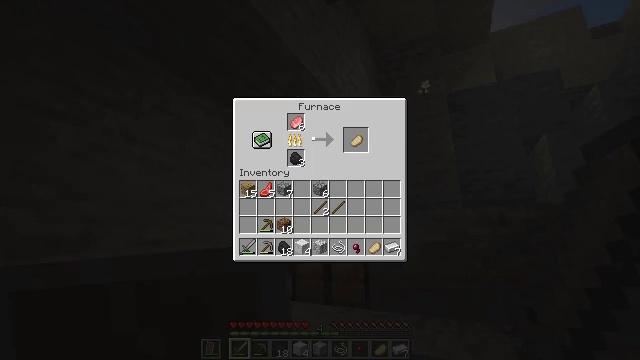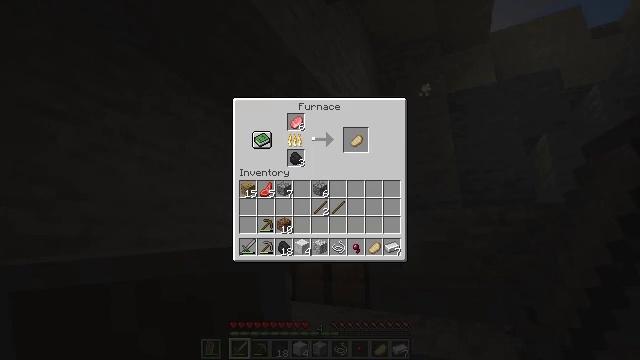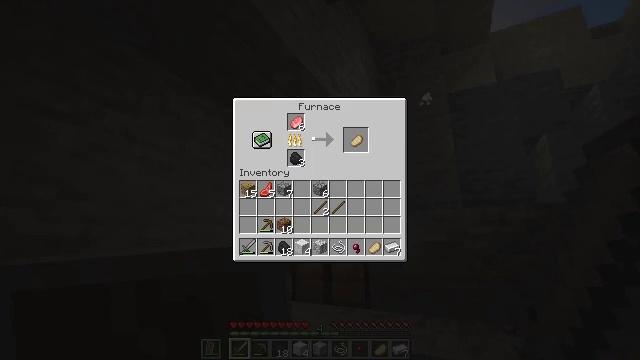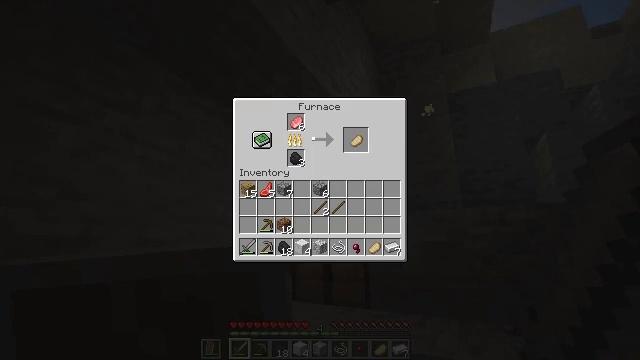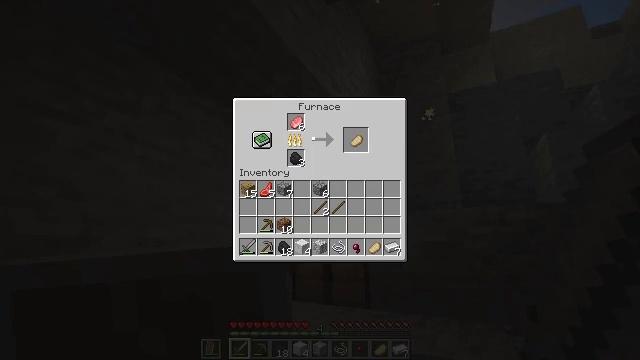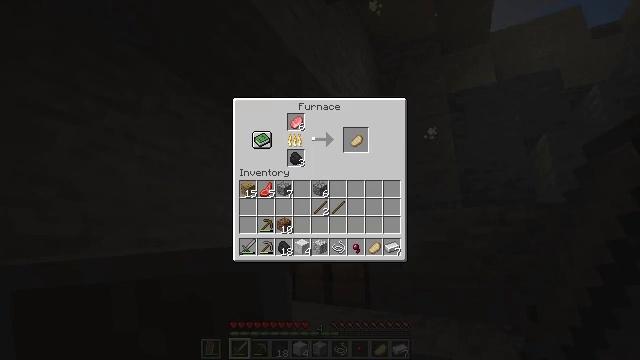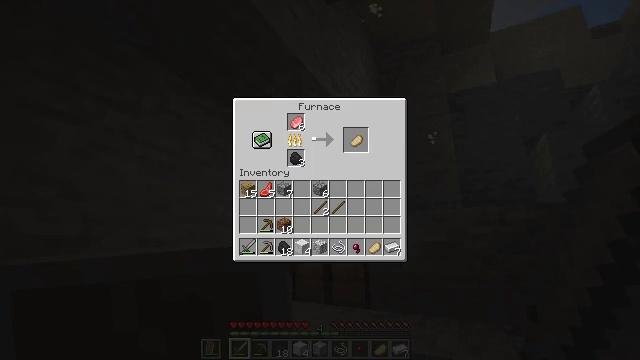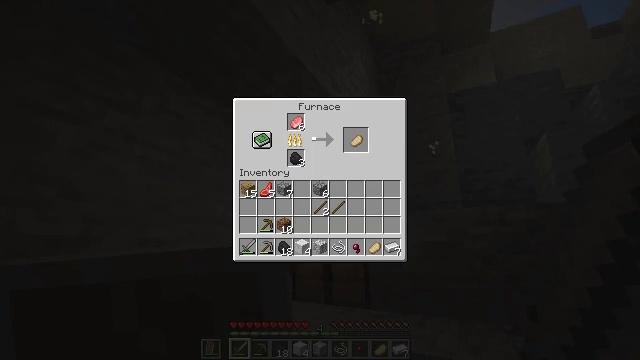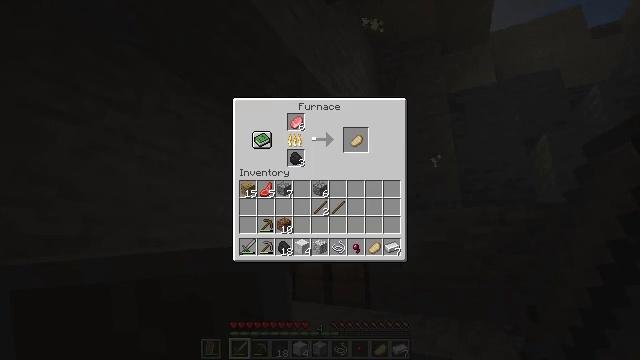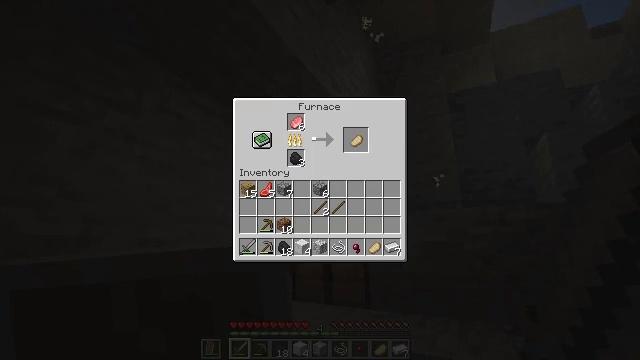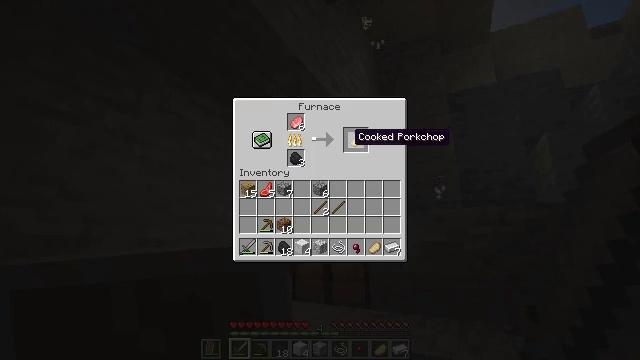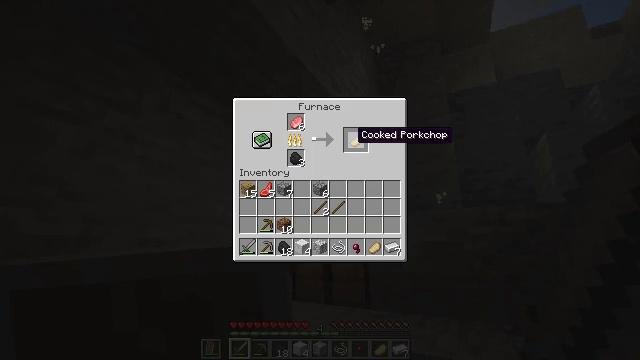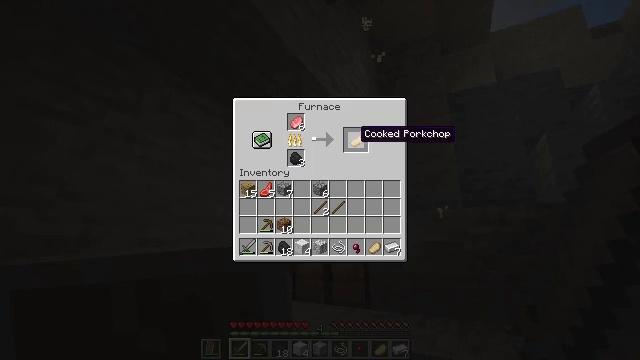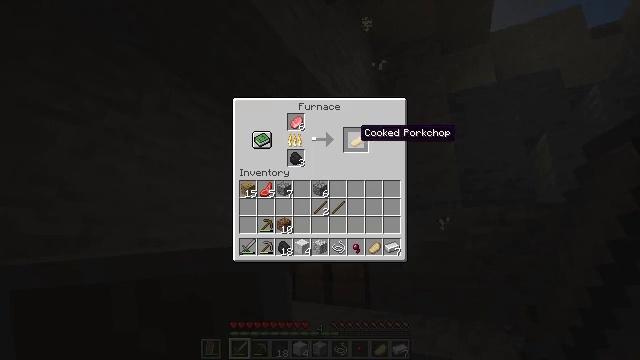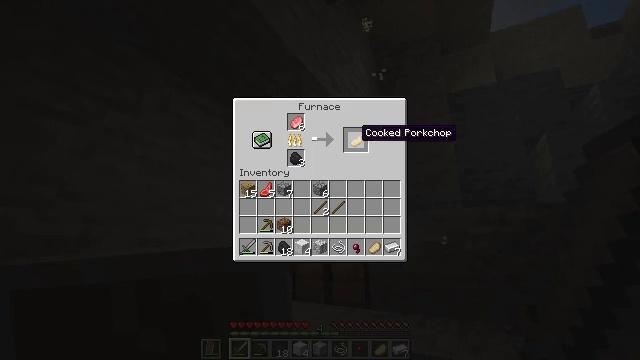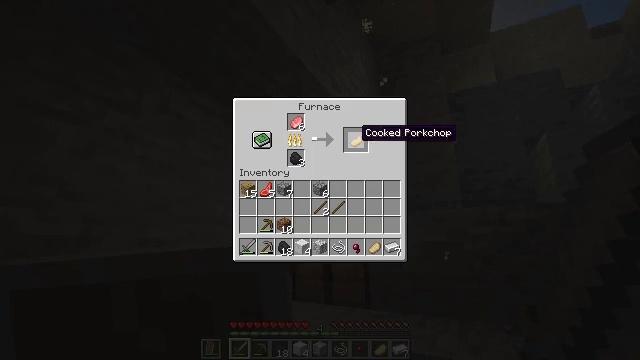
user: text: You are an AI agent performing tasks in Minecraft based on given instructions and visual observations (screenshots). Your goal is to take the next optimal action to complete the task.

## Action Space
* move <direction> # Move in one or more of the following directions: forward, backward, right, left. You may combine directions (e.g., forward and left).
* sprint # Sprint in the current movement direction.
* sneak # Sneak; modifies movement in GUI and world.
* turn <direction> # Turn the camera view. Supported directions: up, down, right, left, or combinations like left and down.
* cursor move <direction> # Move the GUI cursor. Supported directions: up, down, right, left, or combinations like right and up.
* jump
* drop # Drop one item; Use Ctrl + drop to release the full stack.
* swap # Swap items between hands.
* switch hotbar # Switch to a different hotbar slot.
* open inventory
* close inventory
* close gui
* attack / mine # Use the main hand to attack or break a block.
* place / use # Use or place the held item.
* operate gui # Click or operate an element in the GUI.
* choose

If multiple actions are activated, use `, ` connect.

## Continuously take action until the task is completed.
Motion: motion action
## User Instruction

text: Craft a cooked porkchop.
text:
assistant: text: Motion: no_op
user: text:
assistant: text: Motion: no_op
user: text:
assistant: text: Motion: no_op
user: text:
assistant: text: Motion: no_op
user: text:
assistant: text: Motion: no_op
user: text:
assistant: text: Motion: cursor move right
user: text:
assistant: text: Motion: no_op
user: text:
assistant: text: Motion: no_op
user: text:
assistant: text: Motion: no_op
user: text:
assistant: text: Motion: no_op
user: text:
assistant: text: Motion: no_op
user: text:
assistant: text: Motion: no_op
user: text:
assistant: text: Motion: no_op
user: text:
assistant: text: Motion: no_op
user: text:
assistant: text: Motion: no_op
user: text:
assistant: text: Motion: no_op
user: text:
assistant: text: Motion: no_op
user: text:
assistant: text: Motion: close gui
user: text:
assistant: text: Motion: open inventory
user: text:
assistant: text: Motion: no_op
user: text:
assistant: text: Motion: no_op
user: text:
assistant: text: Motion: no_op
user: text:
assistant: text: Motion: no_op
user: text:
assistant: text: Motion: no_op
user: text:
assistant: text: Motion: move forward
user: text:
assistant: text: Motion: move forward, use / place
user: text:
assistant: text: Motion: move forward, use / place
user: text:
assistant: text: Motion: move forward, use / place
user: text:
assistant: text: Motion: turn right, use / place
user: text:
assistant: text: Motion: turn right and up